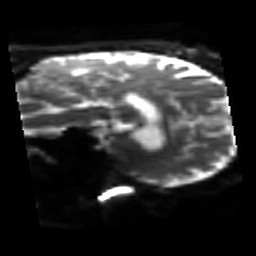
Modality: sbref
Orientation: sagittal
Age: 51
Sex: female
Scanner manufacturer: siemens
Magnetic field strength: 3 T
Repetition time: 3.2 s
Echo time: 0.081 s